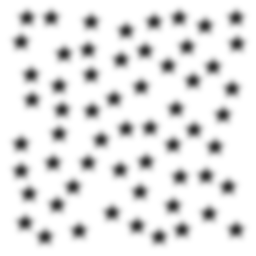
Squares: 0
Triangles: 0
Stars: 59
Total shapes: 59